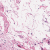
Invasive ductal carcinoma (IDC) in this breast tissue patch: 0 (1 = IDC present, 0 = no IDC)